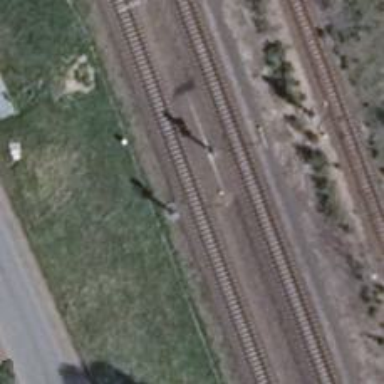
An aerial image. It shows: Railway signal.